Question: Consider the following scenario:

How can I deal with it? I thought to use with "Observable.Amb" (after the "A"), but would have to create a subscription in all time manually, and that could complicate in time to stop or release the resources.
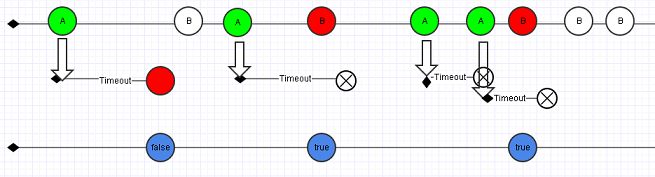
Answer: 'Amb' is indeed a good option:
'''
var bSignal = bSource.Select(b => true).Take(1);
var timeoutSignal = Observable.Timer(TimeSpan.FromSeconds(2)).Select(t => false);
var resultSignal = Observable.Amb(bSignal, timeoutSignal);
var result = aSource.Select(a => resultSignal).Switch();
'''